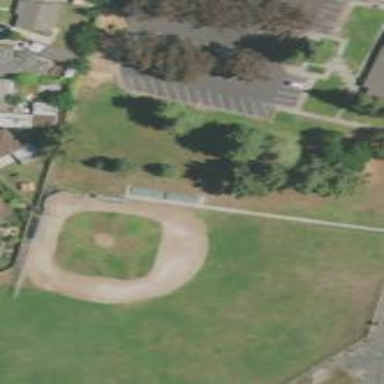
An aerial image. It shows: Baseball pitch for leisure and sports activities.